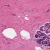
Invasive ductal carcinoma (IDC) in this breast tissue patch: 0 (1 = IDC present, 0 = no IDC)